Field crop: maize
Growth stage: 2
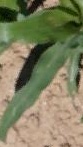
Species: maize